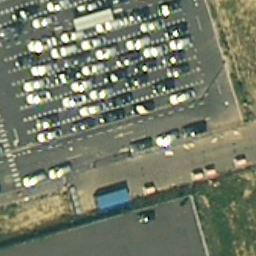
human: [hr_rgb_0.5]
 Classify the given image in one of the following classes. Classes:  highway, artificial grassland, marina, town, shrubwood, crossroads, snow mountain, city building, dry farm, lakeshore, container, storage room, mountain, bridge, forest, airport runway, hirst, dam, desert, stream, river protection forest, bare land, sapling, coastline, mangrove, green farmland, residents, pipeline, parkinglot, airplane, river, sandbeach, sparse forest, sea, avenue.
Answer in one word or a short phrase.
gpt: parkinglot